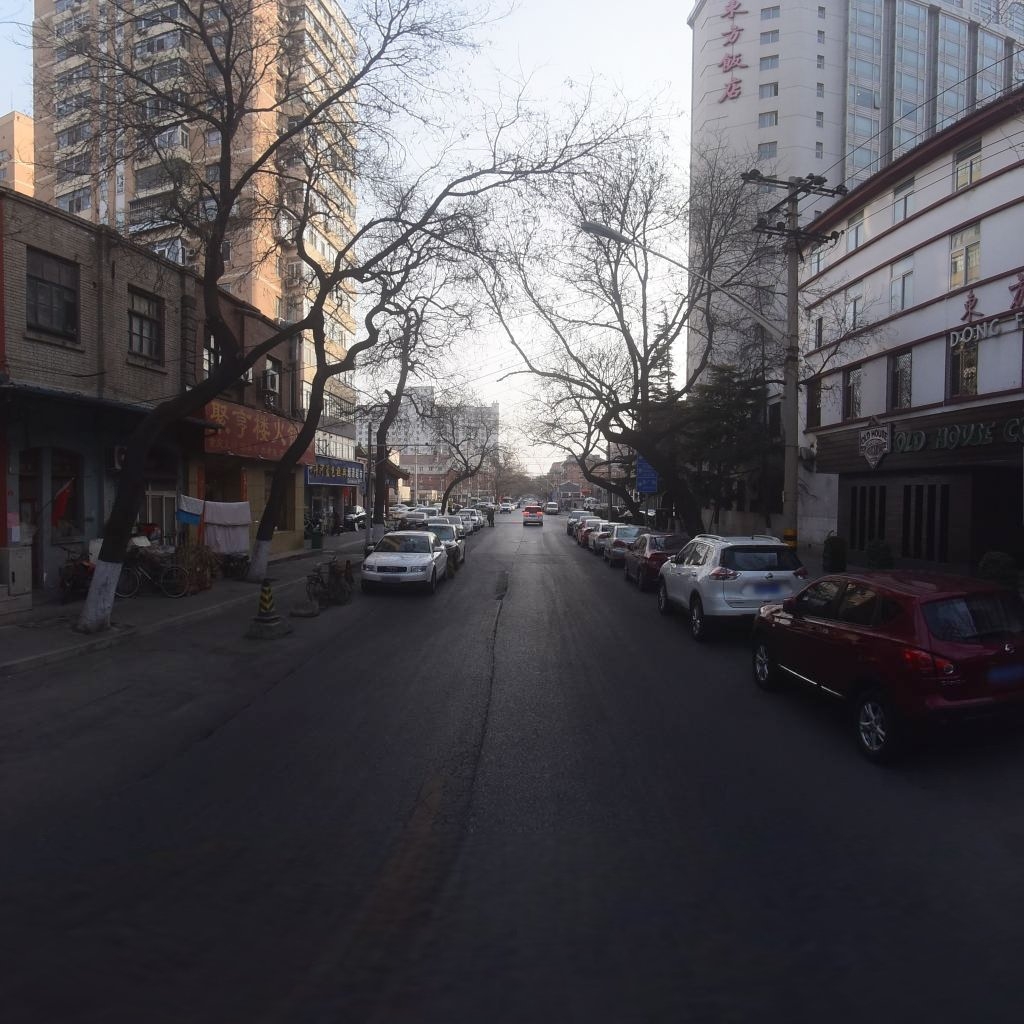
Region: Xicheng
Road damage annotations: longitudinal crack, longitudinal crack